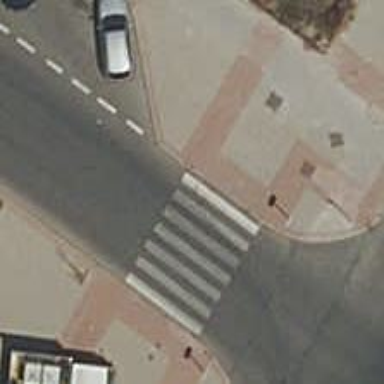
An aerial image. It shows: Zebra crossing on the road.